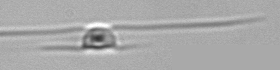
Label: Chaetoceros_danicus